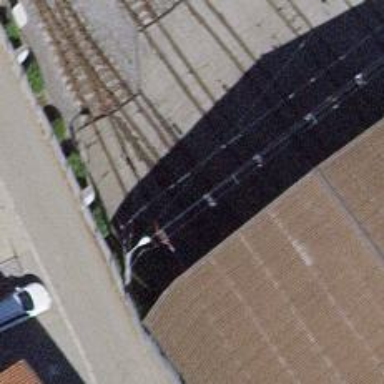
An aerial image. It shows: Narrow-gauge railway yard with electrified contact line.